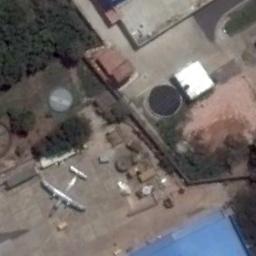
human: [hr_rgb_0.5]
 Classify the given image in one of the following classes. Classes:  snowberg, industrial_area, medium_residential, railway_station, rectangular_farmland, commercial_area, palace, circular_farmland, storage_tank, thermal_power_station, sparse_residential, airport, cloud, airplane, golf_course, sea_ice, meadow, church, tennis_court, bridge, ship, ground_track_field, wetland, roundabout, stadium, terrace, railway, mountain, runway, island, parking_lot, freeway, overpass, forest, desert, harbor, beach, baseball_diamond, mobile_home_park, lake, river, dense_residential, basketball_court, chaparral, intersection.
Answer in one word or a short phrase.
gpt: airplane